Question:
The value becomes null as the store of Grid.json format is
{"struct_grid":[{"id":null,"struct_grid":null}]}
The Grid is
var grid1 = Ext.extend(Ext.grid.GridPanel, {
'''
border: false,
width: 'auto',
height: 300,
hideHeaders: true,
initComponent: function () {
var config = {
// store
store: struct_grid_Store
// column model
, columns: [
{ text: "struct_grid", dataIndex: 'struct_grid' }
]
// force fit
, viewConfig: { forceFit: true, scrollOffset: 0 }
}; // eo config object
// apply config
Ext.apply(this, Ext.apply(this.initialConfig, config));
'''
and Store is
'''
var struct_grid_Store = new Ext.data.Store({
reader: new Ext.data.JsonReader({
fields: ['id', 'struct_grid'],
root: 'struct_grid'
}),
proxy: new Ext.data.HttpProxy({
url: '../../EicePackege/phpframework/DefStruct.php?mode=struct_grid',
}),
autoLoad: true,
remoteSort: true
});
'''
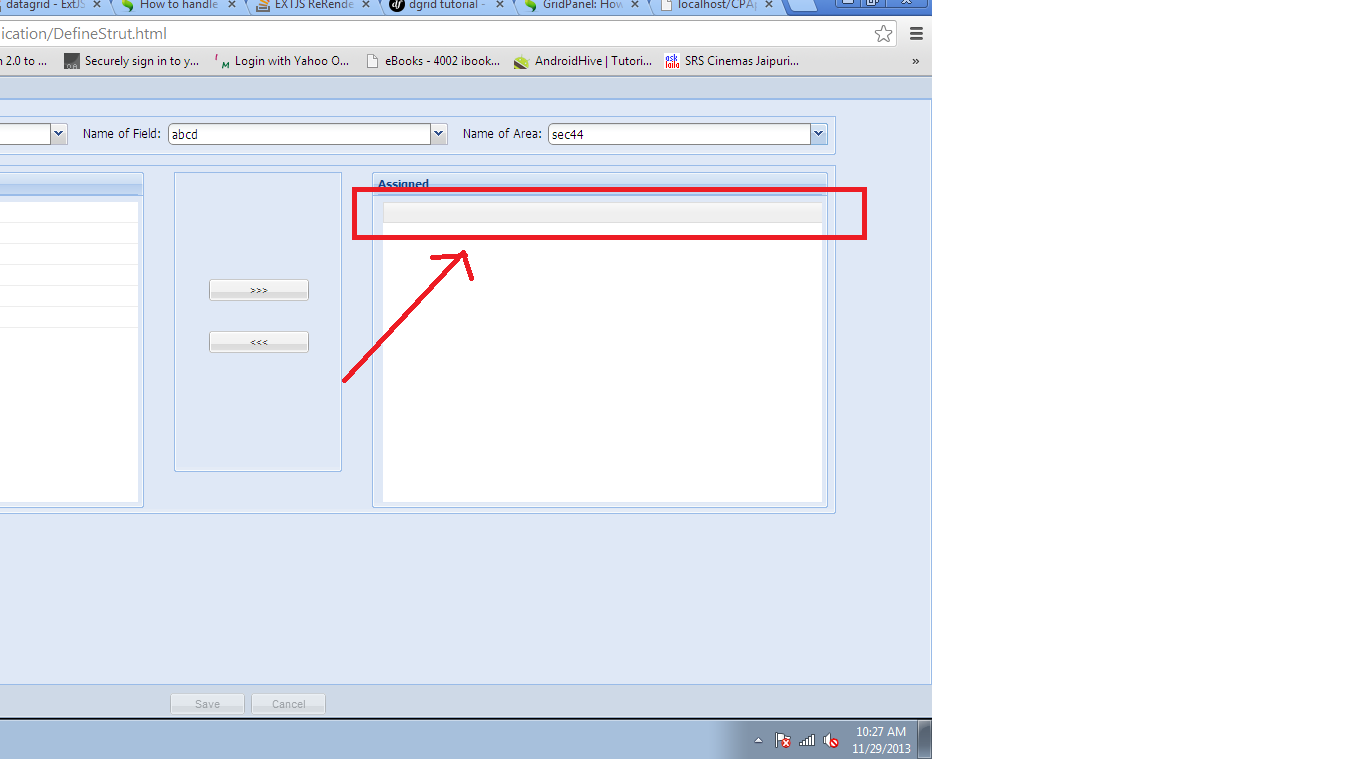
Answer: You should not send a record back from server when it is not a record at all. Note that
'''
{"id":null,"struct_grid":null}
'''
is a valid JSON string so a valid JavaScript object and per default it will be a valid model instance. So the record will exist in the store and so it will be displayed. ExtJS does it all right. Yes you could handle this by tweaking the reader, but that is the wrong way.
If you want no record you should send none.